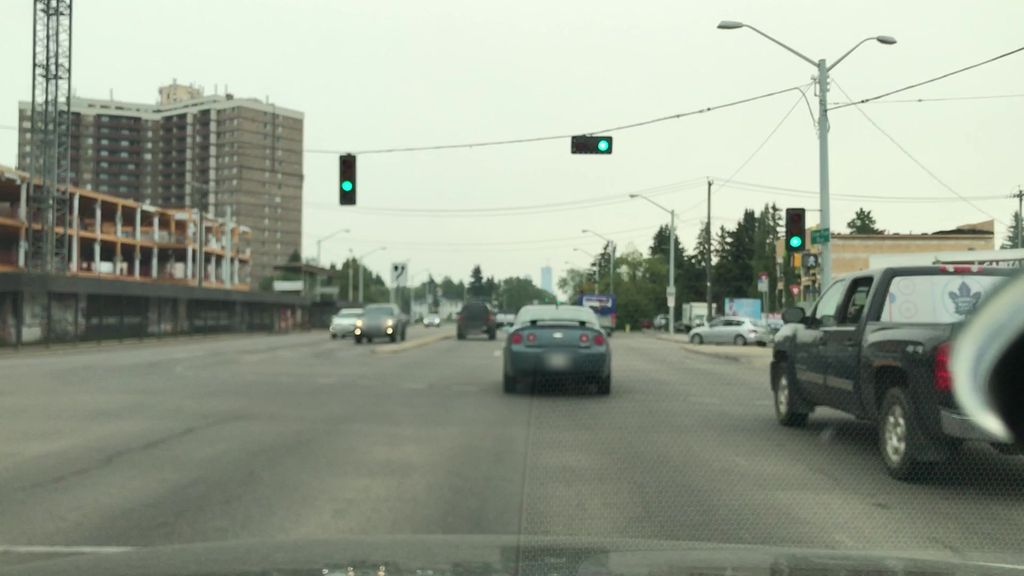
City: edmonton